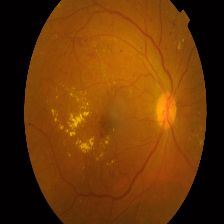
Diabetic retinopathy grade: Proliferative DR